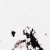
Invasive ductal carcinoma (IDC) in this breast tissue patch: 0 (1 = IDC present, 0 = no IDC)